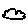
Label: cloud